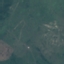
Land use / land cover class: Pasture